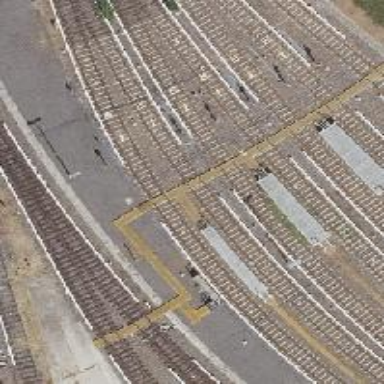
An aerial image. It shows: Yard with electrified rail at the bottom level.